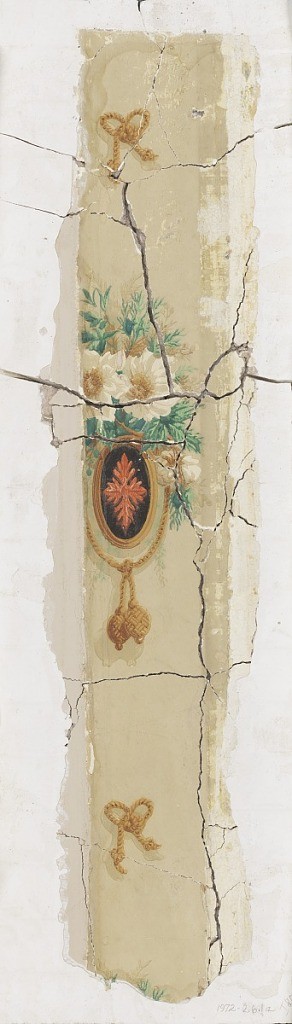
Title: Sidewall
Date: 1860–70
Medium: Machine-printed paper mounted on plaster
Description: a) Sidewall; enframed black medallion with central acanthus quatrefoil motif encircled by cable wreath with knotted tassels below, floral sprigs above. This alternated with cable bowknots. Printed in black, orange, green, white and tan on taupe ground. b) Narrow border; flowering vine with three-lobed leaves.  A twisted rope or cable molding runs along one edge. Printed in black, yellow, light blue and white on rust-colored ground.